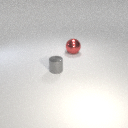
small gray metal cylinder to the left of large red metal sphere